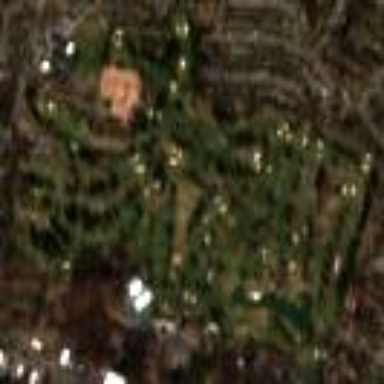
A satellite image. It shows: Golf course.